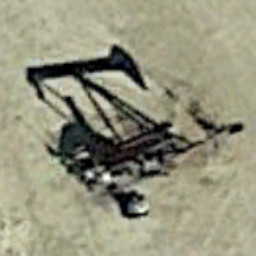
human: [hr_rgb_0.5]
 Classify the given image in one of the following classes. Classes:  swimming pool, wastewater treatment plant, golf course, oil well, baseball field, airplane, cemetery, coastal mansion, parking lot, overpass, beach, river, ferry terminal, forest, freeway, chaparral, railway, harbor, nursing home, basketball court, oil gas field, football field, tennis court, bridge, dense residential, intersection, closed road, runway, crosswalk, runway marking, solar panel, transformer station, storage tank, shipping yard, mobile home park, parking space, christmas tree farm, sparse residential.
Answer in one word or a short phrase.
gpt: oil well